Field crop: tomato
Growth stage: 1
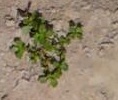
Species: portulaca